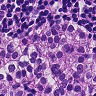
Metastatic tissue present: yes